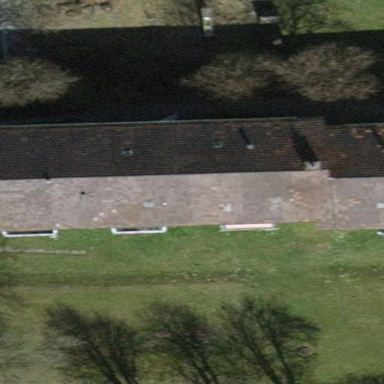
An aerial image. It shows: Building with tiled roof.